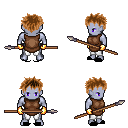
a pixel art fantasy rpg character, male body template, dark elf, purple skin, brown tunic, white pants, brown bedhead hairstyle, gold gloves, black slippers, spear, four views (front, back, left, right), 2x2 character sprite sheet, small pixel art, hard edges, no anti-aliasing